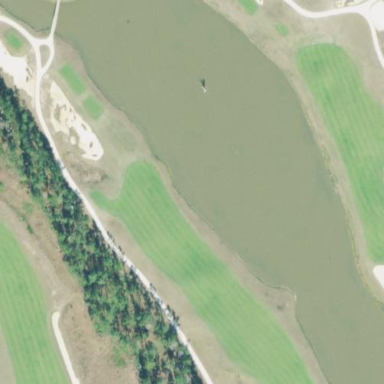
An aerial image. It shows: Rough area in golf course.